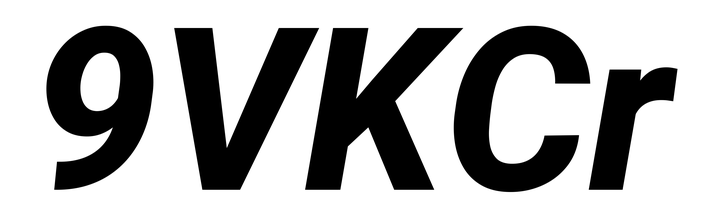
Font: Roboto-Italic_ExtraBold_Italic